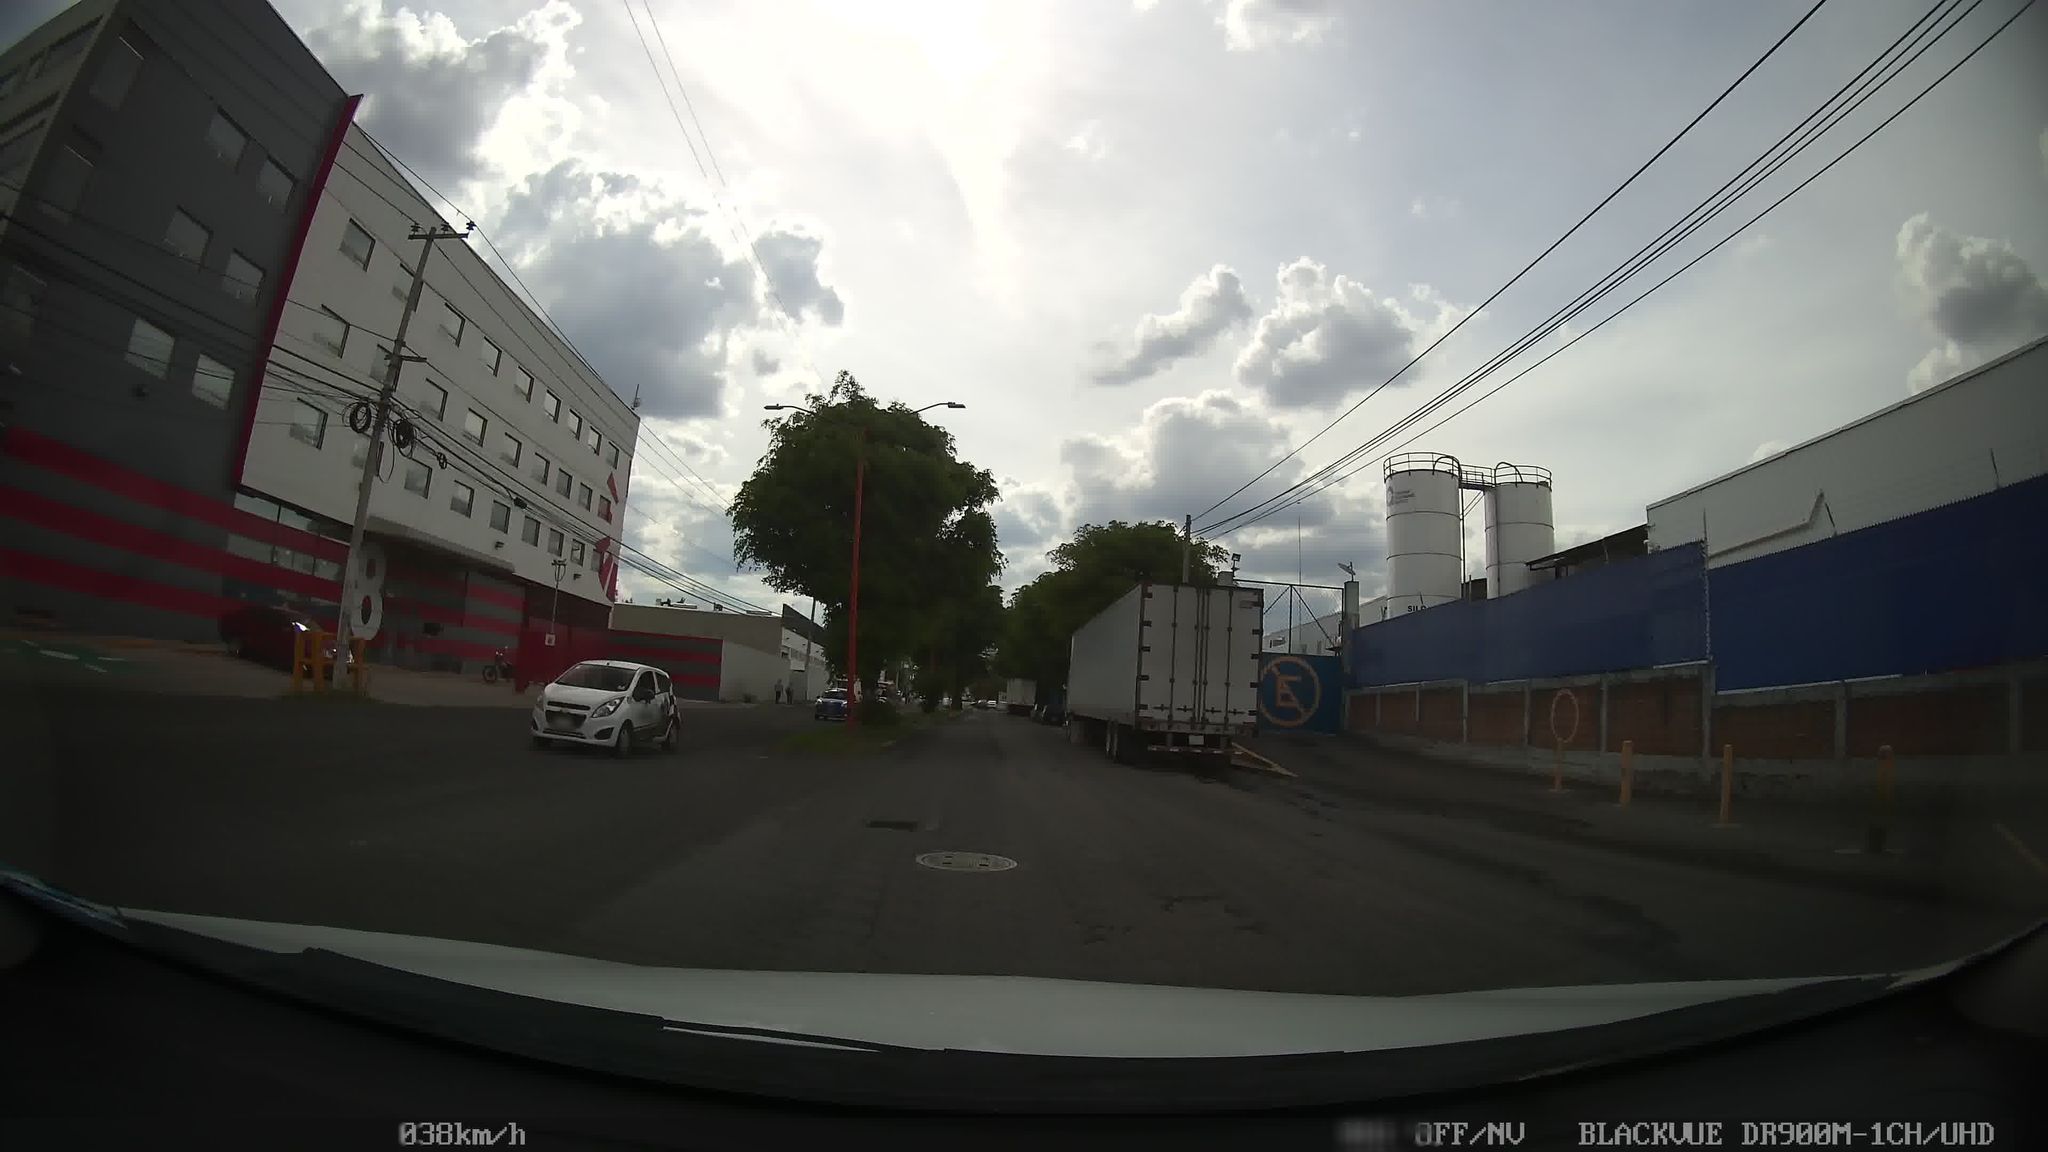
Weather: cloudy
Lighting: day
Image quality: good
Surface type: driving surface
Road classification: tertiary_link
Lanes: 2
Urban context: urban centre
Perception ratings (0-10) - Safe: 0.71, Lively: 4.27, Beautiful: 0.6, Boring: 7.42, Depressing: 5.86, Wealthy: 0.3